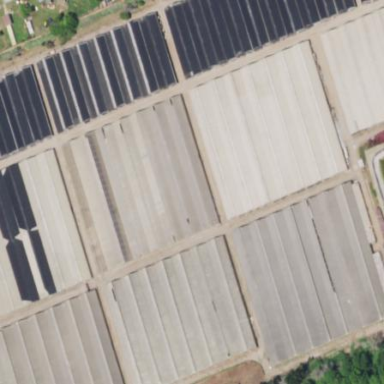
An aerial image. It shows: Greenhouse used for horticulture.